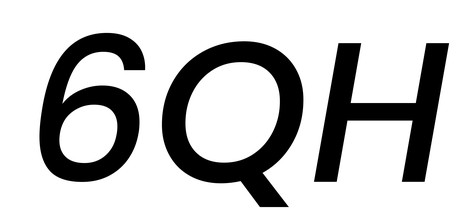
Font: Poppins-MediumItalic